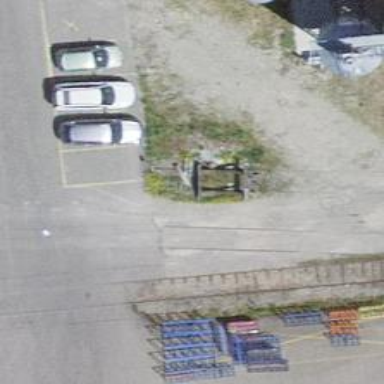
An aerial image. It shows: Abandoned railway spur with one track.